Question: I'm using HighCharts to display a list of budgets, but am limited for horizontal space.
At the moment, I have this:

But what I would like to have, is the label being moved INTO the graph, written above each bar. Is that possible?
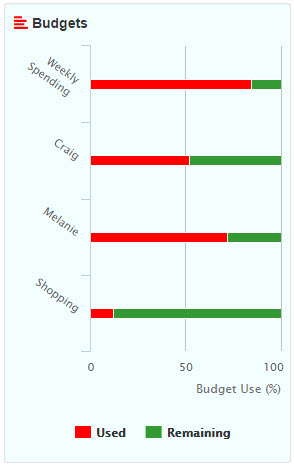
Answer: You can disable categories on xAxis, then simply use dataLabels instead:
'''
xAxis: {
categories: ['Africa', 'America', 'Asia', 'Europe', 'Oceania'],
labels: {
enabled: false
}
},
plotOptions: {
bar: {
dataLabels: {
enabled: true,
format: '{key}',
inside: true,
align: 'left',
crop: false,
overflow: 'none',
y: -20
}
}
}
'''
Example: <URL>